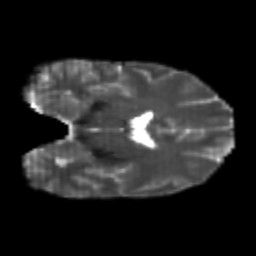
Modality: T2w
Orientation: coronal
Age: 20
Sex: male
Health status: healthy
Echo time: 0.074 s